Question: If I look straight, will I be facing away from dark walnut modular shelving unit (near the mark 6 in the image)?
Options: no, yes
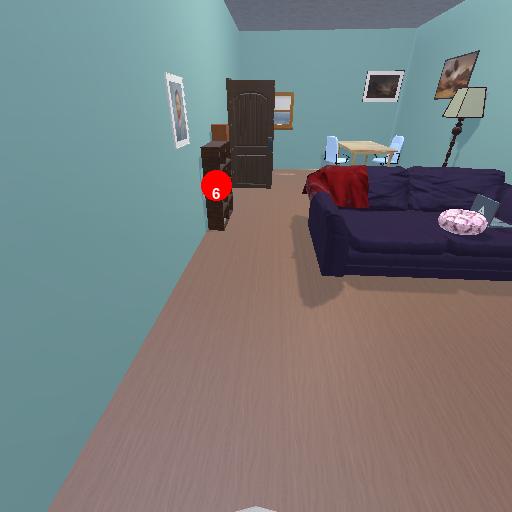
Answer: no